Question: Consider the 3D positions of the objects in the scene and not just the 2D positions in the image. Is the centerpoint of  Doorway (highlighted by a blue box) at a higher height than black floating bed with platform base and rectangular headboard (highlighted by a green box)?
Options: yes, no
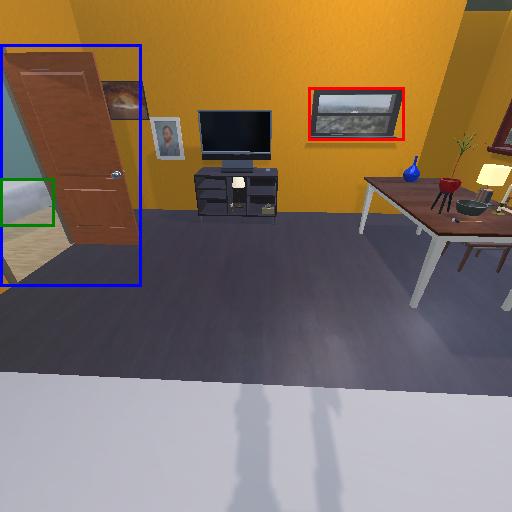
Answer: yes